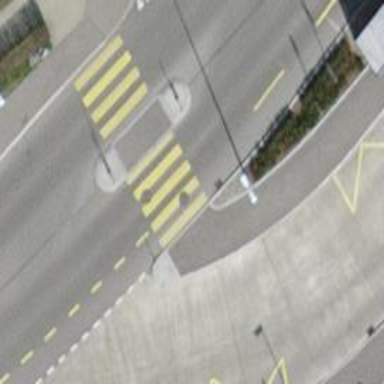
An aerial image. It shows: Uncontrolled zebra crossing on the road.